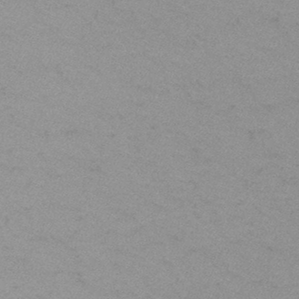
Label: frost